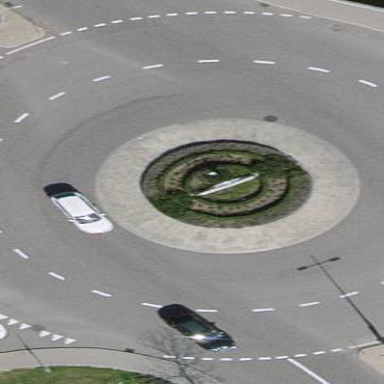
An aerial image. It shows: Secondary road around roundabout.